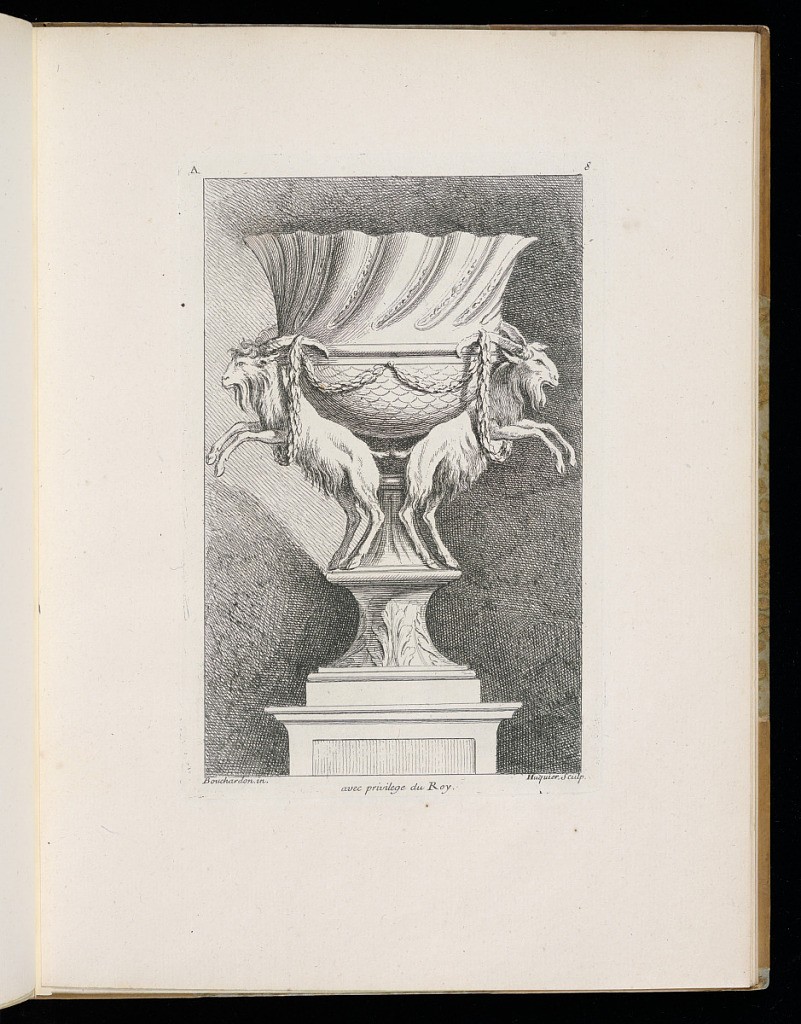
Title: Ornamental Vase Design
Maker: Edme Bouchardon, French, 1698–1762
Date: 1738-1749
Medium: Etching on laid paper
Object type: Print
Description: Cup-shaped vase supported by goats, standing on a pedestal ornamented with acanthus leaves. The vase has twisted scalloping from the middle of the form to the rim. The lower half of the vase body is decorated with a fish-scale pattern and a garland that drapes from the center of the vase, over the horns of the goats, and around their bellies. The plate is lettered and numbered.